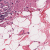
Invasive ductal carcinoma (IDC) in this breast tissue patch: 0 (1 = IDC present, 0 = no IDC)